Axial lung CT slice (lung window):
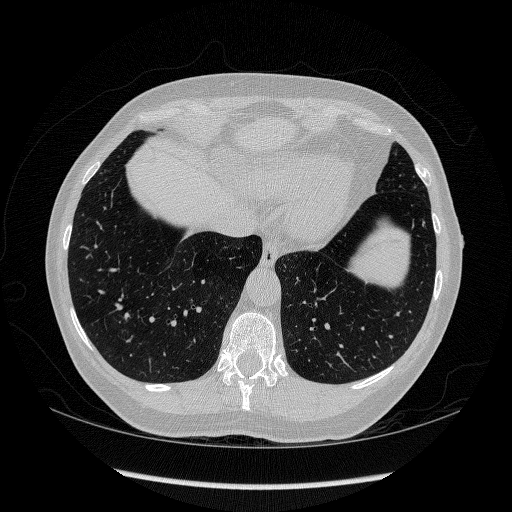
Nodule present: no